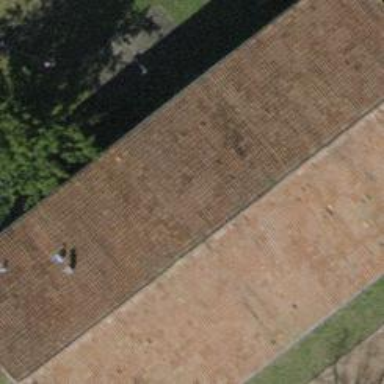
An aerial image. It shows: School building with gabled roof.